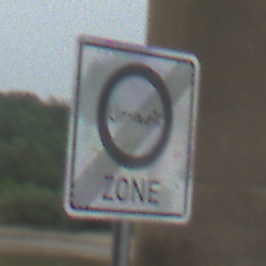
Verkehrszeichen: EndeUmweltzone
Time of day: Midday
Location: Roofed (Beach)
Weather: Overcast
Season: NotSpecified
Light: Natural